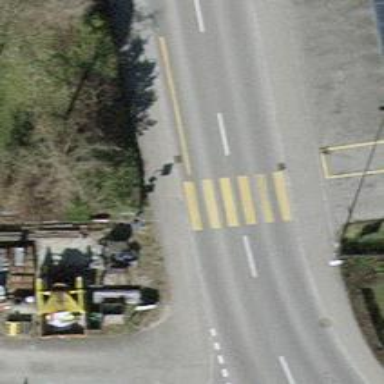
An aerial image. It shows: Uncontrolled zebra crossing on the road.